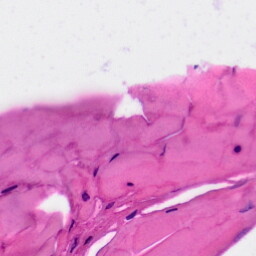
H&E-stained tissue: Skin